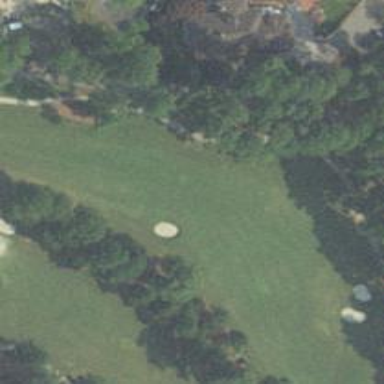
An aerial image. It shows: View of golf hole.